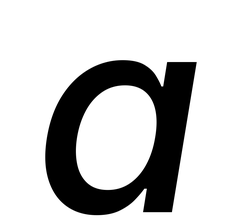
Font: Inter-Italic_Medium_Italic